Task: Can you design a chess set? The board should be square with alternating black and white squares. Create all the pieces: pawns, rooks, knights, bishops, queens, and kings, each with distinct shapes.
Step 2983:
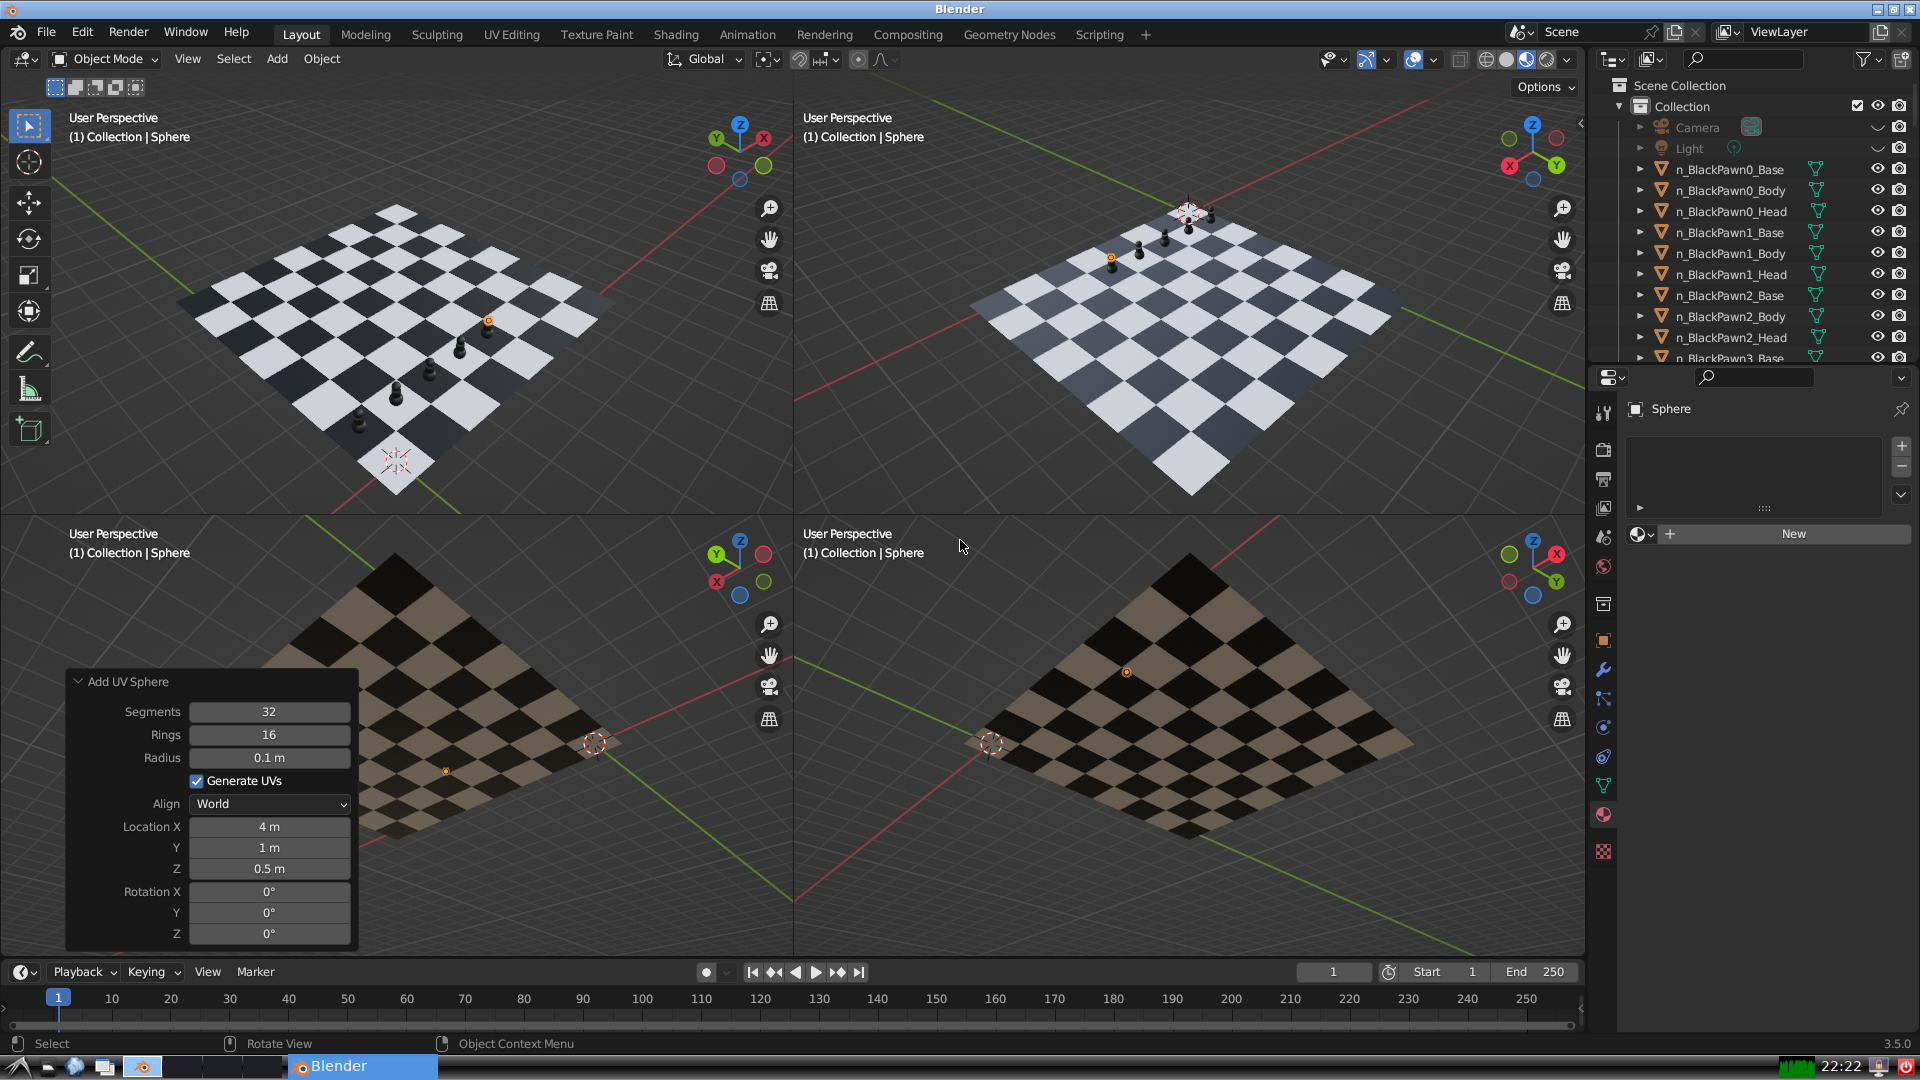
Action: {"key_press": ['Ctrl, Home']}